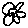
Label: flower